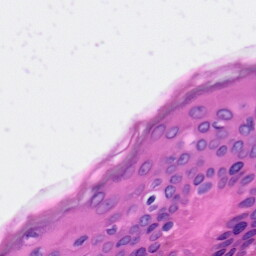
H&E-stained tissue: Skin